Interaction volume radius: 5 \u00c5
Interaction volume height: 10 \u00c5
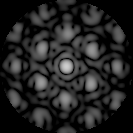
Disorder parameter: 0.4406